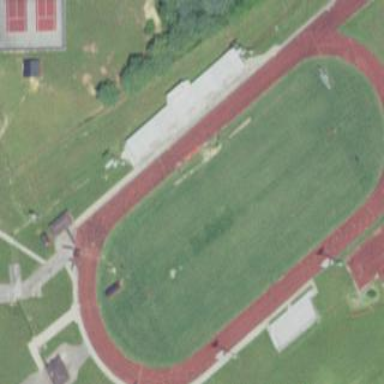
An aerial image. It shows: Track in leisure land.